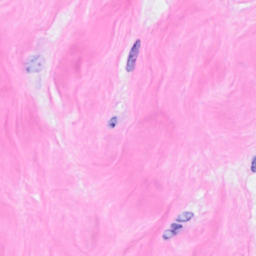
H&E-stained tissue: Breast